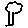
Label: tree